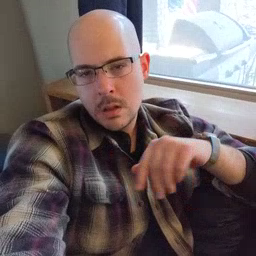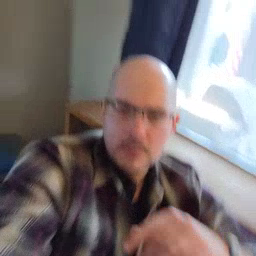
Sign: pool